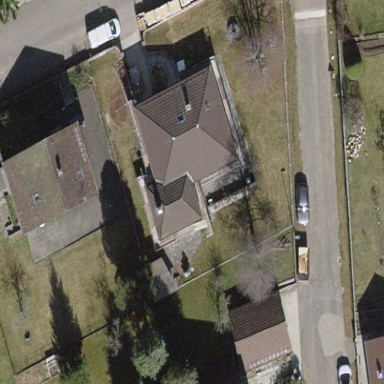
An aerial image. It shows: House with hipped roof.